Question: When a user presses "Add Dates" a new row is generated as expected, but the values are already populated within the new row and they are exactly the same as the initial row. How can I create a blank row?

Snippet of the html page:
'''
<p-dropdown [options]="leaveCodes2" [(ngModel)]="selectedLeaveCode2" placeholder="Leave Code" optionLabel="name"></p-dropdown>
<p-calendar [(ngModel)]="date2" [showIcon]="true" placeholder="From Date" id="setter"></p-calendar>
<p-calendar [(ngModel)]="date7" [timeOnly]="true" class="timer" placeholder="Select Time"></p-calendar>
<p-calendar [(ngModel)]="date3" [showIcon]="true" placeholder="To Date" id="setter"></p-calendar>
<p-calendar [(ngModel)]="date8" [timeOnly]="true" class="timer" placeholder="Select Time"></p-calendar>
'''
Method to 'Add Dates':
'''
dates = [1] //Initializing date array
// Method to add dates on button click for up to 4 dates
onAddClicked() {
if(this.dates.length < 4)
this.dates.push(1);
}
'''
Code for 'Add Dates' Button:
'''
<button pButton type="button" label="Add Dates +" class="ui-button-success" (click)="onAddClicked()"></button>
'''
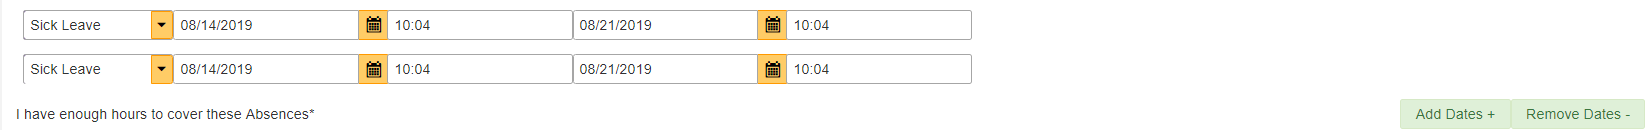
Answer: First I think it is good to create a component which holds the input fields. Then you need to have an array with the data and use ngFor on the array of data.
I created an example in stackblitz: <URL>
The sample does not have any styling and uses no types. But it should give you enough info to answer your question.